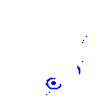
Particle: proton